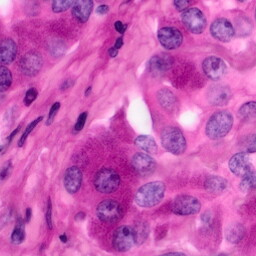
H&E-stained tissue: Pancreatic